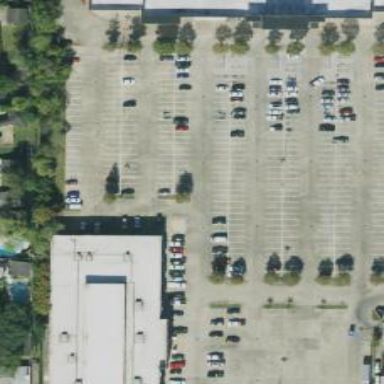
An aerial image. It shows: Parking space is available.